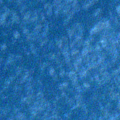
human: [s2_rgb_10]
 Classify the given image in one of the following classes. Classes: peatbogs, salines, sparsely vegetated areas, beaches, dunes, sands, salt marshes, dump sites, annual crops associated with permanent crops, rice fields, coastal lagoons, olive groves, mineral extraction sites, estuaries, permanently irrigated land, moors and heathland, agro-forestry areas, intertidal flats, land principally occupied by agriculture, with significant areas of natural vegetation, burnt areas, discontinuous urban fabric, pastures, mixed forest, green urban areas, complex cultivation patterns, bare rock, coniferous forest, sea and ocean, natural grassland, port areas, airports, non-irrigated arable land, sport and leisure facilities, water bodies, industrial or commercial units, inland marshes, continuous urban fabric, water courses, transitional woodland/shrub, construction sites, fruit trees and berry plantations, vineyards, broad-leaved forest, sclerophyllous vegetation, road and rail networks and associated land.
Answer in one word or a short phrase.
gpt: sea and ocean